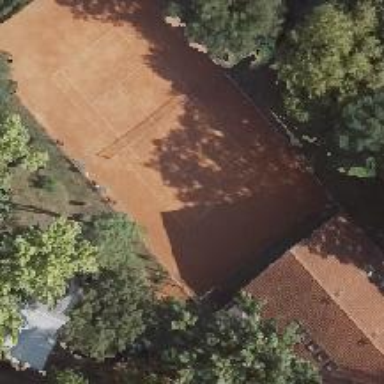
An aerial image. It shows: Clay tennis court on pitch.